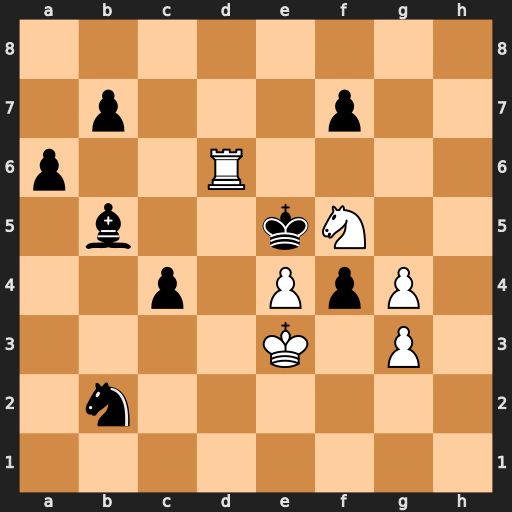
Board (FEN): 8/1p3p2/p2R4/1b2kN2/2p1PpP1/4K1P1/1n6/8
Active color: w
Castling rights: -
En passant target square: -
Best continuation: gxf4#